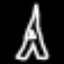
Label: The Eiffel Tower